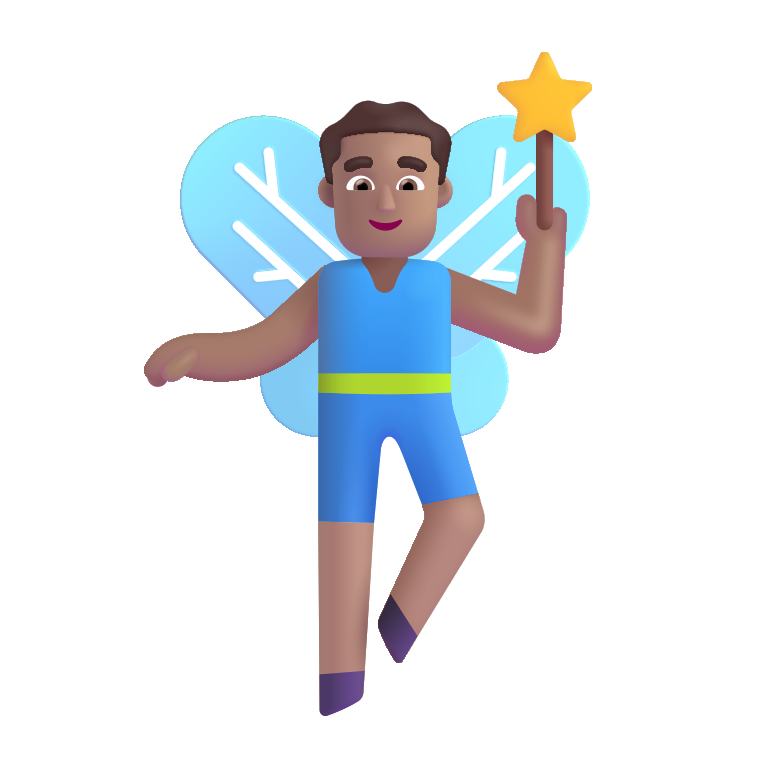
man fairy color